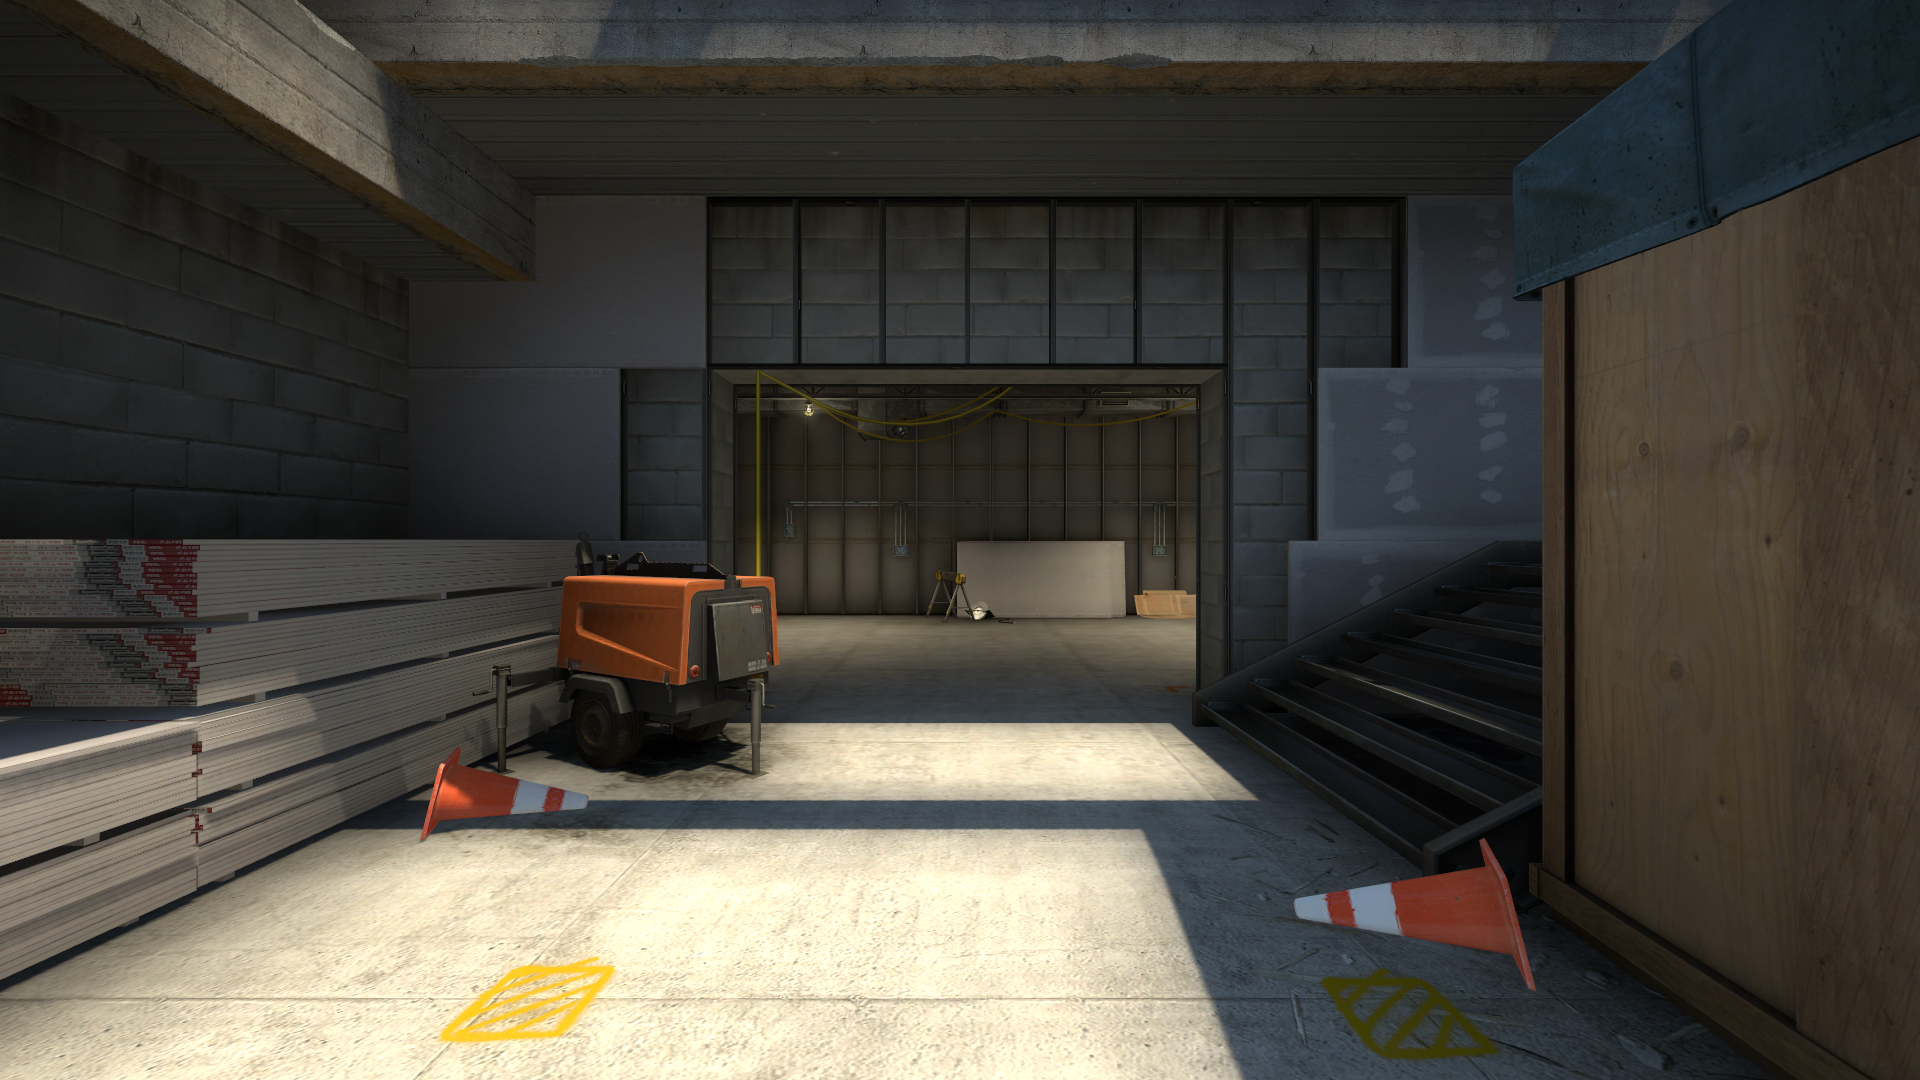
Map: de_vertigo